Question: I have a dataframe like this, which covers a month worth of data:

And I need to calculate the average Points per month for a unique combination of the 2 IDs. For example, the first row has ID1 <PHONE> and ID2 <PHONE> and has 22 points. This unique combination of IDs will occur many times through this month of data. So I need to add the points for this combination of IDs for however many times it occurs throughout the dataframe, and then divide this sum by the number of times this combination occurred; thus getting the average points.
I need to do this for every unique combination of the 2 IDs. So if that first combination I used as an example occurred 14 times in this month, we would have 14 point values summed (the first one was 22) divided by 14.
Hope that makes sense.
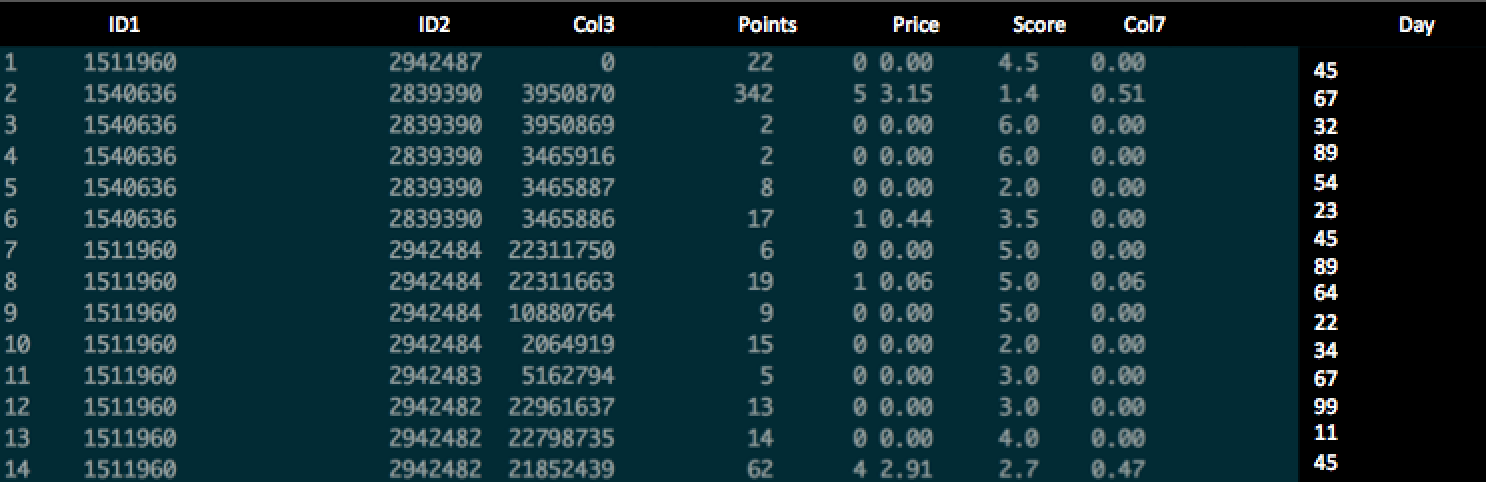
Answer: Try using 'aggregate':
'''
#Example data
df <- data.frame(ID1 = round(runif(100,1,10)), ID2 = round(runif(100,1,10)), Points = round(runif(100, 1,50)))
aggregate(Points ~ ID1 + ID2, df, mean)
# ID1 ID2 Points
# 1 2 1 12
# 2 5 1 31
# 3 7 1 48
# 4 10 1 3
# 5 1 2 20
'''